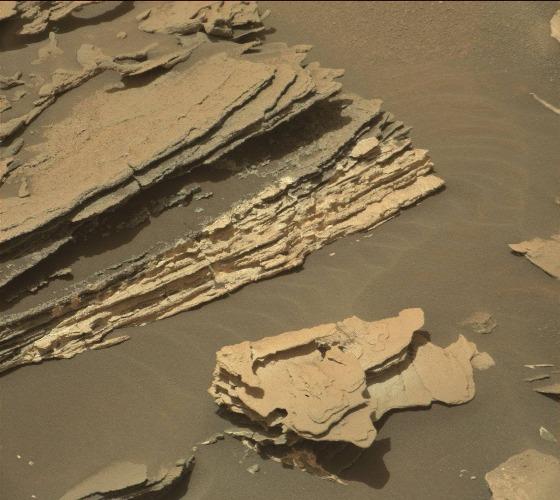
Terrain classes present: Bedrock, Gravel / Sand / Soil, Shadow